Field crop: maize
Growth stage: 2
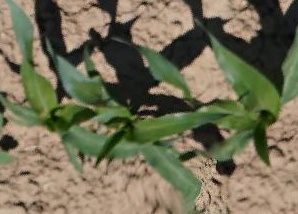
Species: maize